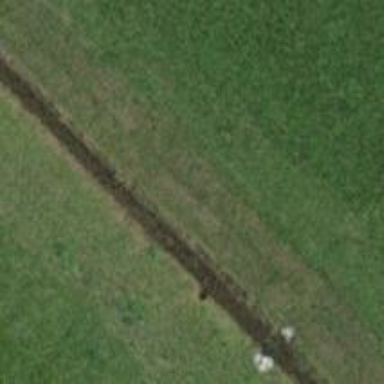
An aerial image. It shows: Ditch in the surroundings.